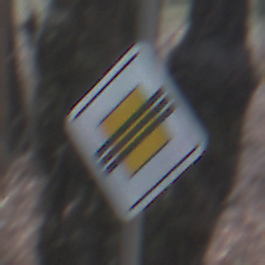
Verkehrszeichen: EndeVorfahrtsstrasse
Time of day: SunriseSunset
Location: Outdoor (Nature)
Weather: NotSpecified
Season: Autumn
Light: Natural